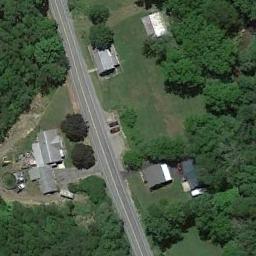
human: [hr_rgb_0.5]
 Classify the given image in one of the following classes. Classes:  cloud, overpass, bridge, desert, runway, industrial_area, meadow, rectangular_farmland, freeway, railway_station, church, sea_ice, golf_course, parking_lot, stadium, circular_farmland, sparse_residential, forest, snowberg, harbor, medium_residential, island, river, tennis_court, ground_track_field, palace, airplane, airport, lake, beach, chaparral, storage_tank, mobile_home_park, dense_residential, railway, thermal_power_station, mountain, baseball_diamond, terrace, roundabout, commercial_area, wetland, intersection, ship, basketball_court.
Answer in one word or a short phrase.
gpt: freeway